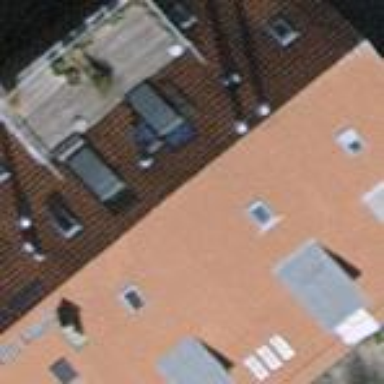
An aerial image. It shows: Terrace building with gabled roof made of tiles.